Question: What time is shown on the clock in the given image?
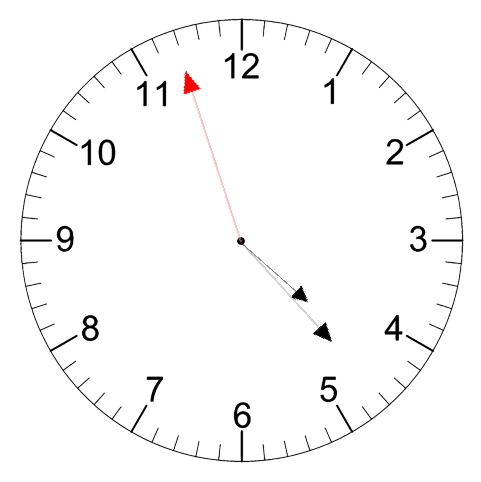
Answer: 04:22:57